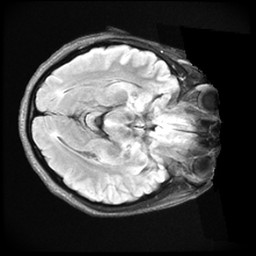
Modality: FLAIR
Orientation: axial
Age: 27
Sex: female
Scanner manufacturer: ge
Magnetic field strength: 3 T
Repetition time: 11 s
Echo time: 0.1497 s